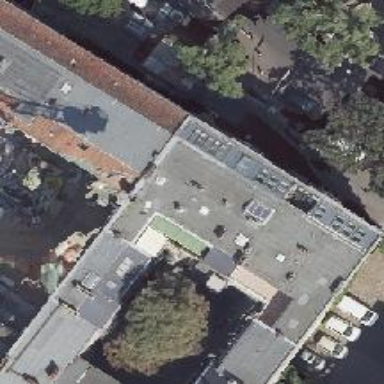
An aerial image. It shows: The image shows part of apartment building.